Question: joomla modal popup plugin does not closing properly in IE, but In FF browser, plugin is awesome.
when i click the close button. looks its closing. but actually it is not closing. that light box is displaying browser below with just blank. please find the attached screen shot fyr.
Note: in the attached screen shot popup will coming down(footer area) after user clicked the close icon in the light box.
'''
echo '<td><a class="modal" href="modules/mod_popupdetails/showdetails_popup.php?qs='.$row->$somthing.'" rel="{handler: 'iframe', size: {x:1040 , y: 500}}" >Table</a></td>';
'''
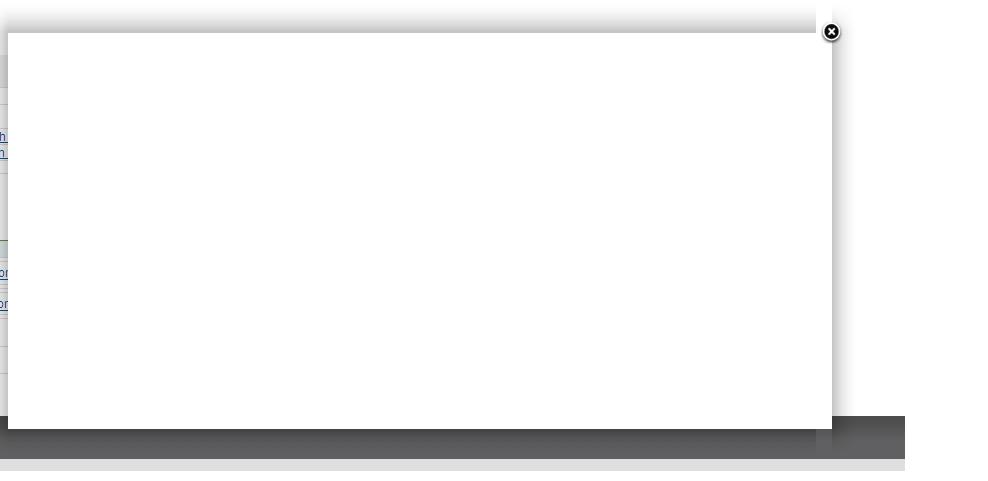
Answer: Well, as your comment states, if turning off compatibility mode fixes it - then your issue lies in compatibility with older versions of IE. You can either try to find a workaround for that - or just design for newer versions. There really are very few people who use older versions of IE anymore - so I would recommend perhaps checking their browser version and asking them to upgrade, instead of trying to find some ugly hack/workaround for those few people. May not be 'best practice', but it works.